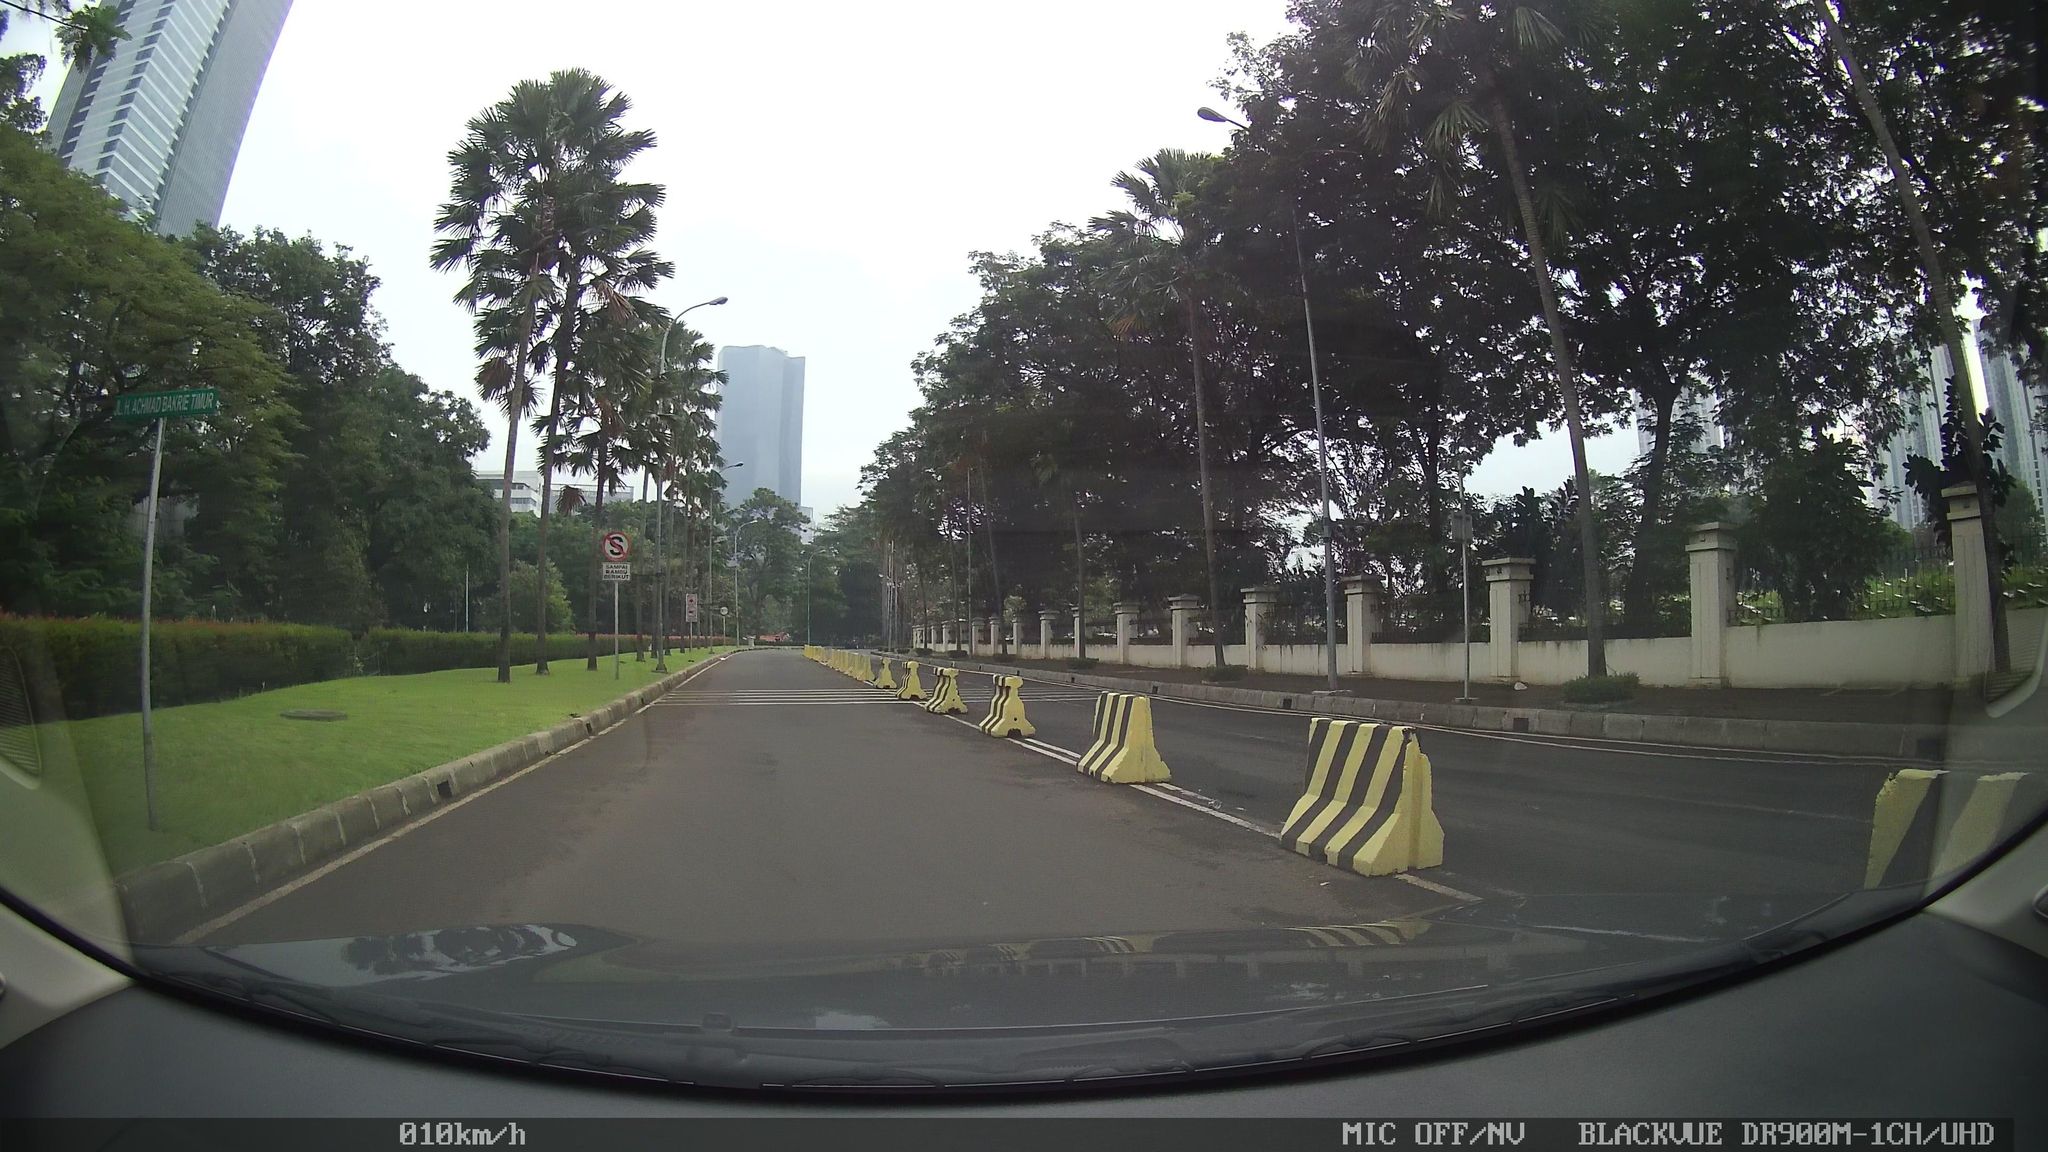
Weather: clear
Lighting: day
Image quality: good
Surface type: driving surface
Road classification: tertiary
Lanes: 4, 3
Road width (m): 10
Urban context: urban centre
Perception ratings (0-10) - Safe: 4.42, Lively: 7.18, Beautiful: 6.75, Boring: 5.04, Depressing: 2.95, Wealthy: 6.75